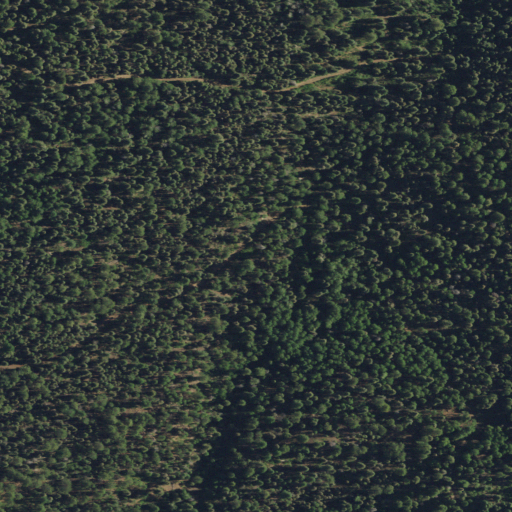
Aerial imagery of bench in New Mexico named Cuchillas Peladas containing evergreen forest and deciduous forest